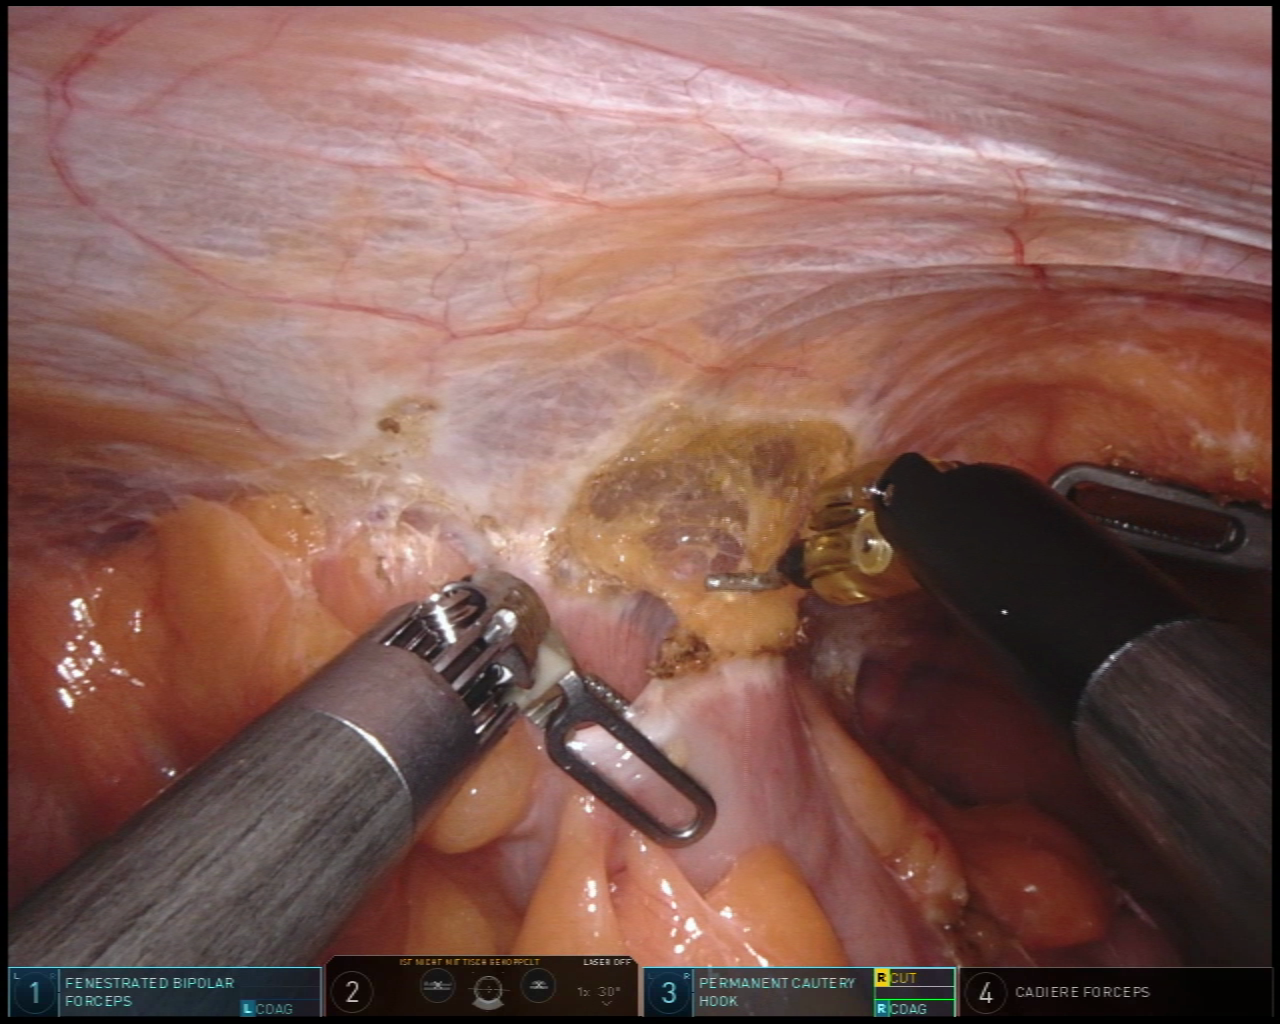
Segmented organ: colon
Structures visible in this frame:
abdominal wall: yes
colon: yes
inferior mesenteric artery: no
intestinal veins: no
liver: no
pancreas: no
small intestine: no
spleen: no
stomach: no
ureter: no
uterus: no
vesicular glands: no